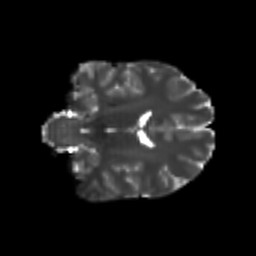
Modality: T2w
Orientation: coronal
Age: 20
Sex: male
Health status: healthy
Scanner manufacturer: philips
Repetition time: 7.391 s
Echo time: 0.08599 s